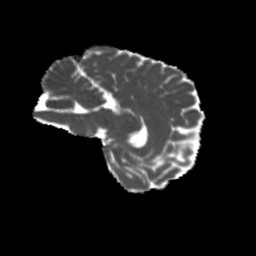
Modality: MD
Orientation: sagittal
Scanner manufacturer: siemens
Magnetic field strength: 3 T
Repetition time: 4 s
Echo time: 0.0594 s